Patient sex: F
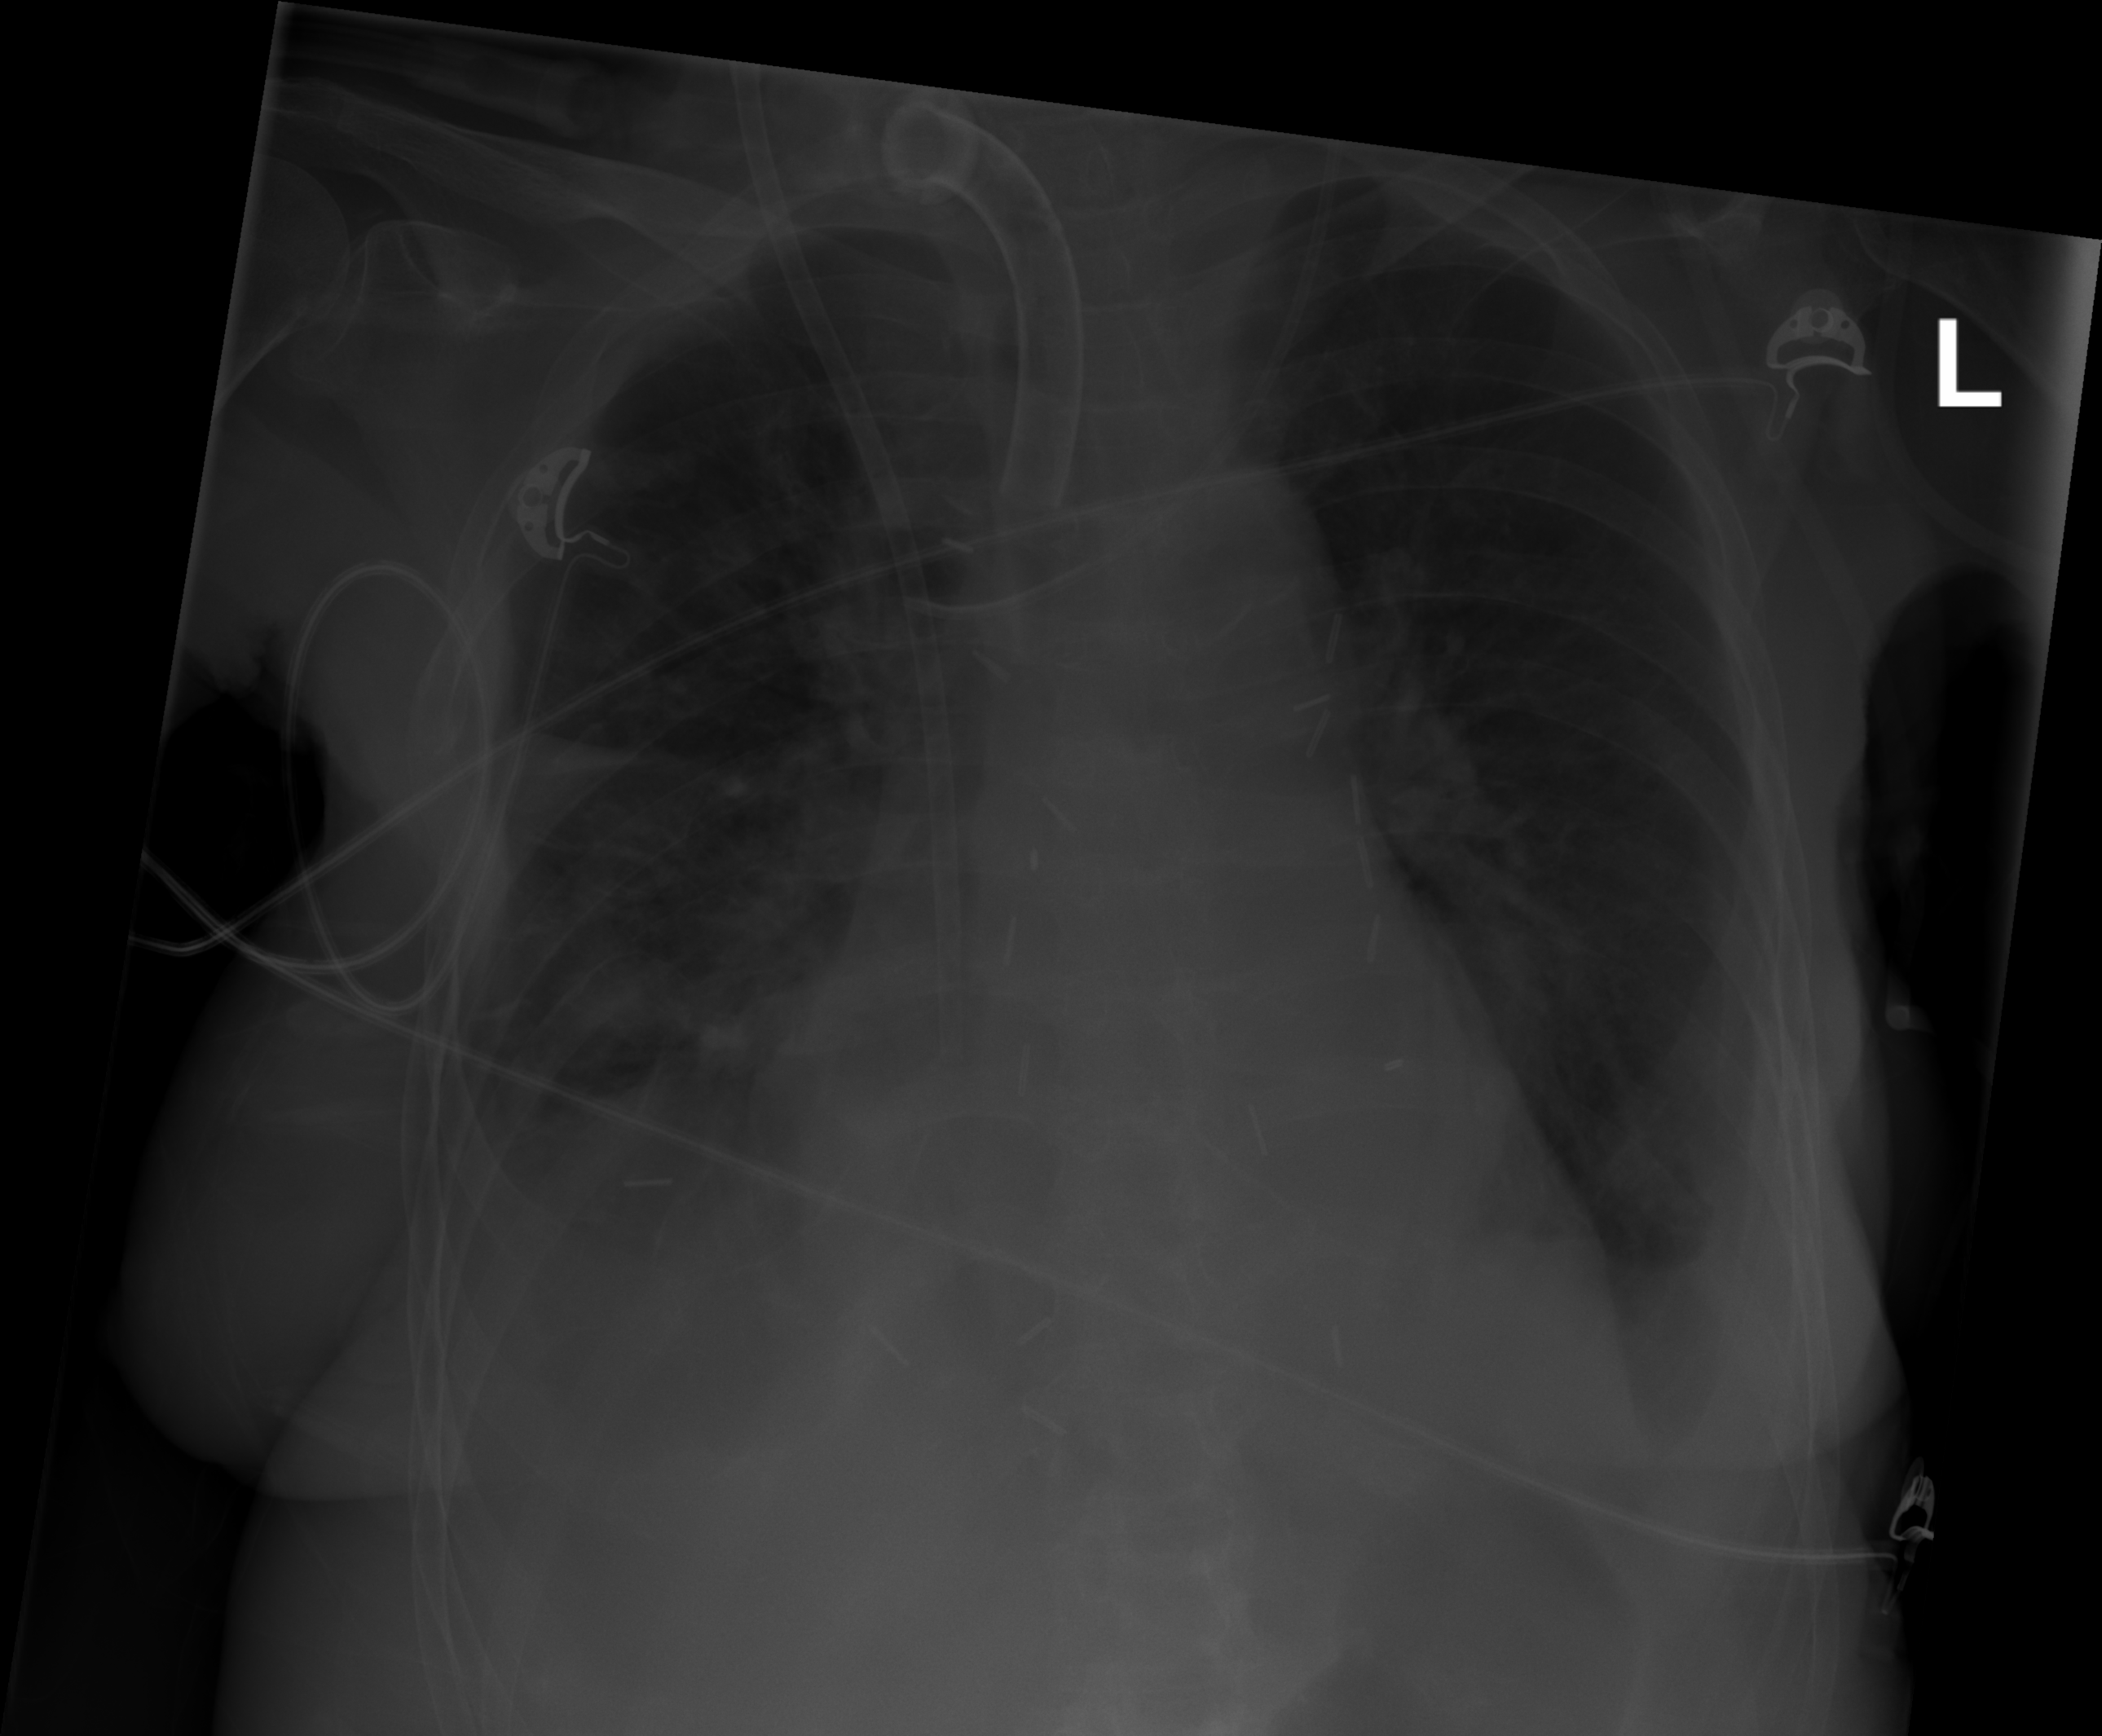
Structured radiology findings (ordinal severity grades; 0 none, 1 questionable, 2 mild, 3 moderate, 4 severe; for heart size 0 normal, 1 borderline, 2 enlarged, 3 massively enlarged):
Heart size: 2
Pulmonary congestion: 2
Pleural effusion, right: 2
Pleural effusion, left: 2
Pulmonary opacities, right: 0
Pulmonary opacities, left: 0
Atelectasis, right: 2
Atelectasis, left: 2